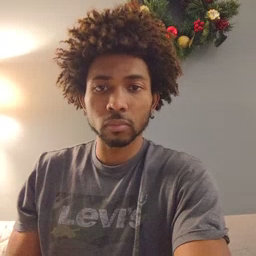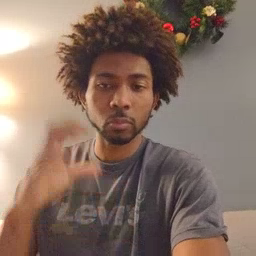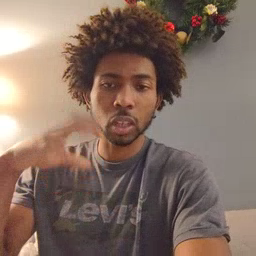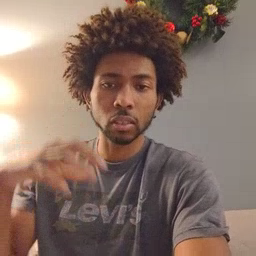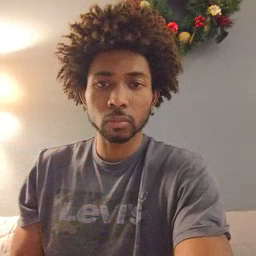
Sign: rain